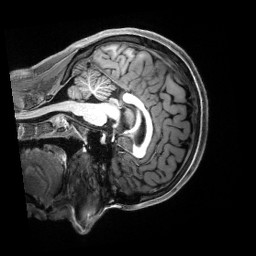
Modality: T1w
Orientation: sagittal
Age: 22
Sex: female
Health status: healthy
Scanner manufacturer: siemens
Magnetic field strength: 3 T
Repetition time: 2.5 s
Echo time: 0.00222 s